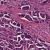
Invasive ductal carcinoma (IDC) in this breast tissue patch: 1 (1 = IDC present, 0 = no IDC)